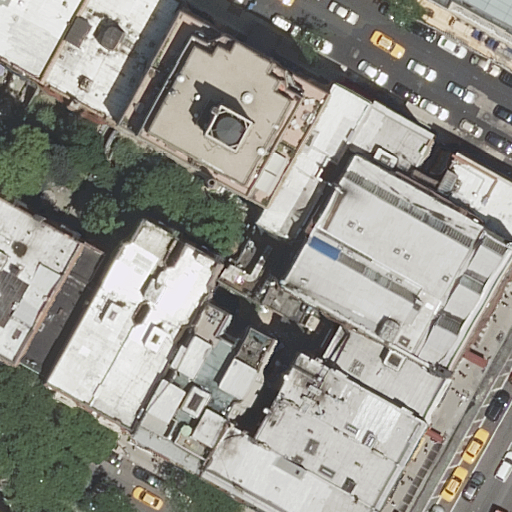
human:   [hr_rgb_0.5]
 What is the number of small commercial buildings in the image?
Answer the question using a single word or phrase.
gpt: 0

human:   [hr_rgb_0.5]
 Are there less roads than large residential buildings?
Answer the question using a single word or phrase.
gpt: no

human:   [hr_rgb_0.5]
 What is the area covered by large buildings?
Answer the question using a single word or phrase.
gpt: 889m2

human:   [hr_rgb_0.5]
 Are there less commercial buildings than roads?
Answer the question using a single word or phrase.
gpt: yes

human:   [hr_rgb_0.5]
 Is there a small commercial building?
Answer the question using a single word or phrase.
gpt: no

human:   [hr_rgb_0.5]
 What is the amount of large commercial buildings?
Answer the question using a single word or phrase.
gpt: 0

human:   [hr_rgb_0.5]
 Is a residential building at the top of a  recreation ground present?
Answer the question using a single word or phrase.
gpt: no

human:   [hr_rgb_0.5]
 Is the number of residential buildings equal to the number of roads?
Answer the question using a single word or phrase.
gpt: no

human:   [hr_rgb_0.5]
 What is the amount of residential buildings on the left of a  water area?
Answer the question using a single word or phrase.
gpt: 0

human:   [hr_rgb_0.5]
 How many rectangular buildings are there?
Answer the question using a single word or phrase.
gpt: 11

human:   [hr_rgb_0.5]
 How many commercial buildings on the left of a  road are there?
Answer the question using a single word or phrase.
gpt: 0

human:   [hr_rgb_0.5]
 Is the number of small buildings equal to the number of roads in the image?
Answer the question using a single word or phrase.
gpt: no

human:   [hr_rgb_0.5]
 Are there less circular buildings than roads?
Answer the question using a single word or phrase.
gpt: yes

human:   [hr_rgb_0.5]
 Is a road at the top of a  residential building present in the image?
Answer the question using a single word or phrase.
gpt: yes

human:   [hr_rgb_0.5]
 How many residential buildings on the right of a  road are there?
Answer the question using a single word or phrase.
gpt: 11

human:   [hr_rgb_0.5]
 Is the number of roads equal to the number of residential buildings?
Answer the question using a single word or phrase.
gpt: no

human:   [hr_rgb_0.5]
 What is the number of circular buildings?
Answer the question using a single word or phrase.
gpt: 0

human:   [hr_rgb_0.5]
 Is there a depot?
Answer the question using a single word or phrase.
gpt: no

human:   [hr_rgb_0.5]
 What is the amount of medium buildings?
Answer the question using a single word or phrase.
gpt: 13

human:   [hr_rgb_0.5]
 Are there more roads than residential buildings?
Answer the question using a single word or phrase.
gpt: no

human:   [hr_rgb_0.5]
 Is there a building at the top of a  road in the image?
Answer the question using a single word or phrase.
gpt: yes

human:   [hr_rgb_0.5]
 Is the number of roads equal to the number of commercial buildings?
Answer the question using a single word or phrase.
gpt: no

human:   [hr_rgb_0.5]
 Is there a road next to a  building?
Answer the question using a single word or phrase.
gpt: yes

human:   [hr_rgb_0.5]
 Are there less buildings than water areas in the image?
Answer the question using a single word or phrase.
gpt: no

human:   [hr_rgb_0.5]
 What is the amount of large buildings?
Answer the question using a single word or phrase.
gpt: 1

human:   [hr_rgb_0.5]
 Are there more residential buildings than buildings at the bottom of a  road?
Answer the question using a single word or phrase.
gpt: yes

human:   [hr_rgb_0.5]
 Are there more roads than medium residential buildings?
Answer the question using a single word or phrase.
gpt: no

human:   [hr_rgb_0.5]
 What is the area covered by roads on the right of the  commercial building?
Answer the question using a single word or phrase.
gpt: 0m2

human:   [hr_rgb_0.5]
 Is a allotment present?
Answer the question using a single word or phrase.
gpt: no

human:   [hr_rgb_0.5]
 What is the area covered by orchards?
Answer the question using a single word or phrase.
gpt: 0m2

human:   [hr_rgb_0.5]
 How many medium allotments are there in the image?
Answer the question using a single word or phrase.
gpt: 0

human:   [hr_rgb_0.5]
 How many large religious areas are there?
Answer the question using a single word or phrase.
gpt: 0

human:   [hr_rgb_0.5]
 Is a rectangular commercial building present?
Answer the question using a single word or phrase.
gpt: yes

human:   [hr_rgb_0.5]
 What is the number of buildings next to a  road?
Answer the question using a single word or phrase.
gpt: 17

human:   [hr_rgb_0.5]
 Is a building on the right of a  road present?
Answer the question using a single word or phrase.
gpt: yes

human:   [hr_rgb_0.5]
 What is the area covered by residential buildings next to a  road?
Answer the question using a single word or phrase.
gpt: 4766m2